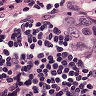
Metastatic tissue present: yes